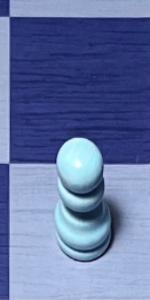
Label: Pawn_White